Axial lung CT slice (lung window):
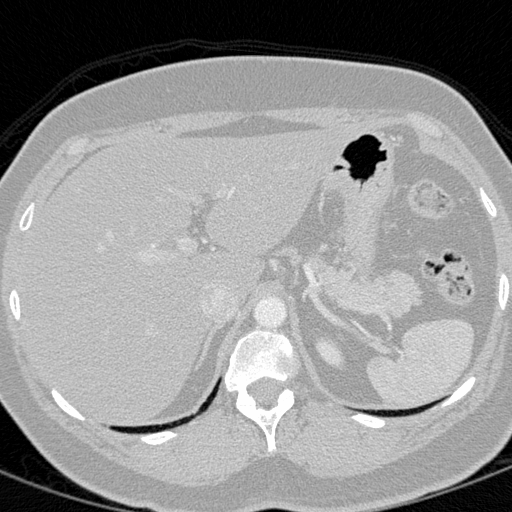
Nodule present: no